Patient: sex M, age 23
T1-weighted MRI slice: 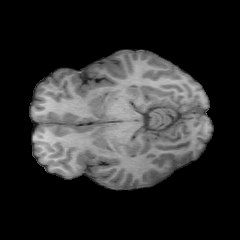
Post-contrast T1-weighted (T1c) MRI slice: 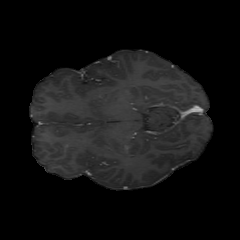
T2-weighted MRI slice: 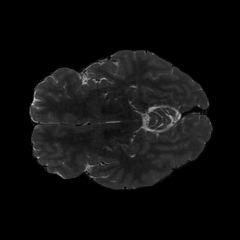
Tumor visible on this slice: no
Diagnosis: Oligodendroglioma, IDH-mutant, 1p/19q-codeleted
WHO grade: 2